Часть 1. Четырехмерные векторы Рассмотрим две инерциальные системы отсчета $S$ и $S^{\prime}$, из которых вторая движется относительно первой со скоростью $V$ как показано на рисунке. Будем считать, что начала $O$ и $O^{\prime}$ совпадают в начальный момент времени $t=t^{\prime}=0$ по часам обеих систем отсчета $S$ и $S^{\prime}$. Известно, что преобразования Лоренца пространственно-временных координат любого события $(x^{\prime}, y^{\prime}, z^{\prime}, ct^{\prime})$ в системе $S^{\prime}$ в пространственно-временные координаты $(x, y, z, ct)$ этого же события в системе $S$ имеют вид $$x=\frac{x^{\prime}+(V/c)ct^{\prime}}{\sqrt{1-V^2/c^2}}, \quad y=y^{\prime}, \quad z=z^{\prime}, \quad ct=\frac{ct^{\prime}+(V/c)x^{\prime}}{\sqrt{1-V^2/c^2}},$$где $c=2.9979 \cdot 10^8~м/с$ — скорость света.В формулах преобразований Лоренца пространственные координаты и время специально приведены к одинаковой размерности, так как они вместе образуют так называемый 4-вектор. Известно, что компоненты всех 4-векторов преобразуются одинаковым образом при переходе из одной инерциальной системы отсчета в другую. В частности, 4 вектор образуют компоненты импульса и энергия. Пусть в системе отсчета $S$ движется объект, который имеет полную энергию $E$ и проекции импульса на оси координат $OX$, $OY$ и $OZ$ равные соответственно $p_x$, $p_y$, $p_z$.
Запишите преобразования энергии и импульса объекта из системы $S$ в систему $S^{\prime}$. Пусть некоторый объект движется в системе отсчет $S$, имея полную энергию $E$, импульс $p$ и массу покоя $m$. При преобразовании его энергии и импульса из одной системы отсчета в другую величина $E^2-p^2c^2=inv$ остается инвариантной.
Часть 2. Эффект Доплера и аберрация света Пусть в системе отсчета $S$ в плоскости $XY$ распространяется электромагнитная волна (ЭМВ) с частотой $\omega$ так, что ее направление составляет угол $\varphi$ с осью $OX$.
Выразите инвариант $inv$ через $m$ и $c$.
Найдите частоту $\omega^{\prime}$ ЭМВ, которую зафиксирует наблюдатель в системе отсчета $S^{\prime}$.
Найдите угол $\varphi^{\prime}$, который составляет направление распространения ЭМВ в системе отсчета $S^{\prime}$ с осью $O^{\prime}X^{\prime}$. Астрономические наблюдения показали, что положение вновь открытой массивной звезды $X$ на небесной сфере (то есть по отношению к очень удаленным объектам) не остается постоянным в течение года. Оно описывает эллипс с отношением полуосей $0.900$. Эклиптической широтой звезды называется угол между направлением на звезду и плоскостью эклиптики, которую можно считать совпадающей с плоскостью орбиты движения Земли вокруг Солнца.
Найдите эклиптическую широту $\delta$ звезды $X$ в градусах. Наблюдение за спектром излучения звезды $X$ показали, что частоты длин волн сдвинуты в красную область. Относительное изменение частоты регистрируемого излучения составляет $\Delta \omega/\omega)_0=9.9945 \cdot 10^{−3}$. Из независимого эксперимента установили, что скорость удаления звезды $X$ от Солнца равна $v_x=\frac{1}{100}c$.
Часть 3. Свет в движущейся среде Рассмотрим те же две системы отсчета, что и в Части 1. Пусть в системе отсчета $S^{\prime}$ в плоскости $X^{\prime}Y^{\prime}$ движется объект, скорость которого имеет проекции $u_x^{\prime}$ на ось $O^{\prime}X^{\prime}$ и $u_y^{\prime}$ на ось $O^{\prime}Y^{\prime}$ соответственно.
Найдите и рассчитайте вторую космическую скорость $v_{II}$ на поверхности звезды $X$.
Найдите проекции скорости объекта $u_x$ на ось $OX$ и $u_y$ на ось $OY$ в системе отсчета $S$. Рассмотрим поток воды, движущийся относительно дна сосуда со скоростью $V$. На поверхность воды падает плоская электромагнитная волна, которая составляет угол $\alpha$ с нормалью в лабораторной системе отсчета. На дне сосуда установлен остронаправленный детектор. Считайте коэффициент преломления воды известным и равным $n$. При скорости воды $V \ll c$ выражение для синуса угла $\beta$, под которым детектор фиксирует излучение, имеет вид$$\sin\beta=A_1+B_1V.$$
Найдите $A_1$, $B_1$ и выразите их через $\alpha$ и $n$. При скорости воды $V \ll c$, выражение для скорости излучения $v_m$ в лабораторной системе отсчета имеет вид $$v_m=A_2+B_2V.$$
Найдите $A_2$, $B_2$ и выразите их через $\beta$, $n$, $c$. В 1860 году Физо провел следующий опыт. Монохроматический луч с длиной волны $\lambda$ от источника $A$ падает на полупрозрачную пластинку $B$ и разделяется на два когерентных луча. Луч, отразившийся от пластинки, проходит путь $BKDEB$ ($R$, $B$ и $D$ — зеркала), а прошедший через пластинку $B$ — путь $BEDKB$, то есть противоположно предыдущему. Первый луч, возвратившись к пластинке $B$, частично отражается от нее и попадает в интерферометр $F$. Второй луч, возвратившись к пластинке $B$, частично проходит через нее и также попадает в интерферометр $F$. Оба луча проходят один и тот же путь, причем на участках $BE$ и $KD$ эти пути проходят через жидкость, которая течет по трубе со скоростью $v$. Полный путь, проходимый каждым из лучей в воде в лабораторной системе отсчета имеет длину $2L$.
Найдите число полос $\Delta N$, на которое сместится интерференционная картина при изменении скорости жидкости от 0 до $v$, и выразите его через $L$, $n$, $v$, $c$, и $\lambda$. В реальном опыте было получено значение $\Delta N=0.230$ при $L=1.49~м$, $v=7.06~м/с$ и $\lambda=536~нм$.
Определите по этим данным показатель преломления воды $n$. Вам может понадобится знание следующего приближенного равенства: $$(1+x)^{\alpha}\approx 1+ax, \text{ при } x \ll 1.$$
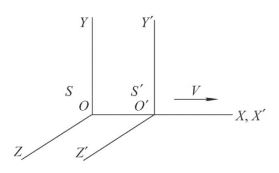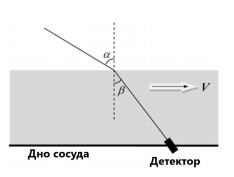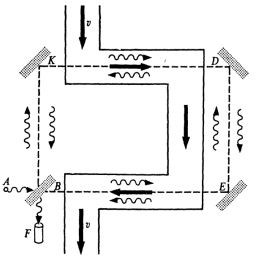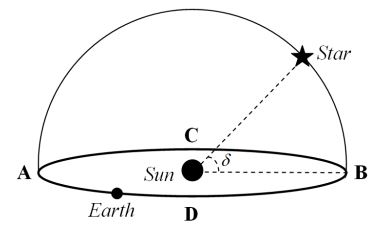
Запишите преобразования энергии и импульса объекта из системы $S$ в систему $S^{\prime}$.
Решение: Для приведения импульса и энергии к одинаковой размерности достаточно разделить энергию на скорость света или умножить импульс на скорость света. Кроме того, в силу принципа относительности, необходимо сделать замену $V \rightarrow -V$. Таким образом, получаем$$p_{x}^{\prime}=\frac{p_x-(V/c)(E/c)}{\sqrt{1-V^2/c^2}}, \tag{1}$$$$p_{y}^{\prime}=p_{y}, \tag{2}$$$$p_{z}^{\prime}=p_z, \tag{3}$$$$E^{\prime}/c=\frac{E/c-(V/c)p_x}{\sqrt{1-V^2/c^2}}. \tag{4}$$
Ответ: $$p_{x}^{\prime}=\frac{p_x-(V/c)(E/c)}{\sqrt{1-V^2/c^2}}, \\p_{y}^{\prime}=p_{y}, \\p_{z}^{\prime}=p_z, \\E^{\prime}/c=\frac{E/c-(V/c)p_x}{\sqrt{1-V^2/c^2}}. $$

Выразите инвариант $inv$ через $m$ и $c$.
Решение: В произвольной инерциальной системе отсчета выражение для импульса записывается как$$p=\frac{mv}{\sqrt{1-v^2/c^2}}, \tag{5}$$а выражение для полной энергии имеет вид$$E=\frac{mc^2}{\sqrt{1-v^2/c^2}}. \tag{6}$$Отсюда получаем, что искомый инвариант равен$$inv=E^2-p^2c^2=m^2c^4. \tag{7}$$
Ответ: $$inv=E^2-p^2c^2=m^2c^4. $$

Найдите частоту $\omega^{\prime}$ ЭМВ, которую зафиксирует наблюдатель в системе отсчета $S^{\prime}$.
Решение: Так как масса покоя фотона равна нулю, то из $(7)$ следует, что импульс и энергия фотона связаны следующим соотношением$$p=\frac{E}{c}. \tag{8}$$Известно, что энергия фотона определяется формулой Планка$$E=\hbar\omega. \tag{9}$$Проекции импульса фотона на оси координат равны$$p_x=p\cos\varphi, \tag{10}$$$$p_y=p\sin\varphi, \tag{11}$$и после подстановки в $(4)$, находим$$\omega^{\prime}=\omega\frac{1-V\cos\varphi/c}{\sqrt{1-V^2/c^2}}. \tag{12}$$Это и есть формула для релятивистского эффекта Доплера.
Ответ: $$\omega^{\prime}=\omega\frac{1-V\cos\varphi/c}{\sqrt{1-V^2/c^2}}. $$

Найдите угол $\varphi^{\prime}$, который составляет направление распространения ЭМВ в системе отсчета $S^{\prime}$ с осью $O^{\prime}X^{\prime}$.
Решение: Из соотношений $(2)$, $(8)$ и $(9)$ следует, что$$\frac{\hbar \omega^{\prime}}{c}\sin\varphi^{\prime}=\frac{\hbar\omega}{c}\sin\varphi. \tag{13}$$Используя $(12)$, получаем$$\sin\varphi^{\prime}=\frac{\sqrt{1-V^2/c^2}\sin\varphi}{1-V\cos\varphi/c}. \tag{14}$$Выражение $(14)$ представляет собой классическую формулу для аберрации света.
Ответ: $$\sin\varphi^{\prime}=\frac{\sqrt{1-V^2/c^2}\sin\varphi}{1-V\cos\varphi/c}. $$

Найдите эклиптическую широту $\delta$ звезды $X$ в градусах.
Решение: Положение звезды на небесной сфере меняется в течение года из-за орбитального движения Земли вокруг Солнца и аберрации света, что изображено на рисунке. Так как скорость орбитального движения Земли много меньше скорости света, то из формулы $(14)$ следует, что угол аберрации равен$$\delta\varphi=\varphi^{\prime}-\varphi\approx \frac{V}{c}\sin\varphi, \tag{15}$$где $\varphi$ — угол между скоростью $V$ и направлением на звезду.  Из рисунка видно, что угол $\varphi$ периодически меняется от минимального значения $\delta$ в точке $D$, достигает величины $\pi/2$ в точке $B$, имеет максимальное значение $\pi-\delta$ в точке $C$ и, наконец, вновь становится равным $\pi/2$ в точке $A$. Отсюда делаем вывод, что на небесной сфере видимое положение звезды описывает эллипс с угловыми размерами полуосей$$a_1=\frac{V}{c} \tag{16}$$и$$a_2=\frac{V}{c}\sin\delta. \tag{17}$$Из приведенных данных получаем$$\delta=\arcsin\left(\frac{a_2}{a_1}\right)=64.2^{\circ}. \tag{18}$$
Ответ: $$\delta=\arcsin\left(\frac{a_2}{a_1}\right)=64.2^{\circ}. $$

Найдите и рассчитайте вторую космическую скорость $v_{II}$ на поверхности звезды $X$.
Решение: Согласно формуле $(12)$ в эффекте Доплера относительный сдвиг частоты при $\varphi=0$ равен$$\left(\frac{\Delta \omega}{\omega}\right)_D=1-\sqrt{\frac{1-v_x/c}{1+v_x/c}}\approx 9.95 \times 10^{-3}. \tag{19}$$Отсюда видно, что эффект Доплера не может полностью объяснить красный сдвиг в спектре звезды. Естественно предположить, что при движении света от поверхности нейтронной звезды частота фотонов будет уменьшаться из-за гравитационного красного смещения.Гравитационная масса фотона по принципу эквивалентности равна$$m_{ph}=\frac{\hbar\omega}{c^2}, \tag{20}$$а сила гравитации, действующая на фотон на расстоянии $r$ от звезды, равна по закону Ньютона$$F=G\frac{m_{ph}M}{r^2}. \tag{21}$$Закон сохранения энергии для движения фотона записывается в виде$$\hbar d\omega=-Fdr. \tag{22}$$Откуда$$\frac{d\omega}{\omega}=-\frac{GM}{c^2}\frac{dr}{r^2}. \tag{23}$$Интегрирование $(23)$ в пределах от радиуса звезды $R$до $\infty$ приводит к уравнению$$\ln\left(\frac{\omega}{\omega_0}\right)=-\frac{GM}{c^2R}, \tag{24}$$где $\omega_0$ и $\omega$ — частоты фотона на поверхности звезды и на бесконечном расстоянии от нее.Отсюда окончательно находим частоту фотона$$\omega=\omega_0\exp\left(-\frac{GM}{c^2R}\right)=\omega_0\exp\left(-\frac{v^2_{II}}{2c^2}\right), \tag{25}$$где вторая космическая скорость определяется классическим выражением$$v_{II}=\sqrt{\frac{2GM}{R}}. \tag{26}$$Комбинируя формулы $(19)$ и $(25)$, получаем$$\left(\frac{\Delta \omega}{\omega}\right)_0=1-\exp\left(-\frac{v_{II}^2}{2c^2}\right)\sqrt{\frac{1-v_x/c}{1+v_x/c}}. \tag{27}$$Подставляя числовые значения, находим$$v_{II}=\sqrt{2\ln\left(\frac{\sqrt{\frac{1-v_x/c}{1+v_x/c}}}{1-\left(\frac{\Delta\omega}{\omega}\right)_0}\right)}c=2.83\cdot 10^6~м/с. \tag{28}$$
Ответ: $$v_{II}=\sqrt{2\ln\left(\frac{\sqrt{\frac{1-v_x/c}{1+v_x/c}}}{1-\left(\frac{\Delta\omega}{\omega}\right)_0}\right)}c=2.83\cdot 10^6~м/с. $$

Найдите проекции скорости объекта $u_x$ на ось $OX$ и $u_y$ на ось $OY$ в системе отсчета $S$.
Решение: По определению, проекции скорости объекта в системе отсчета $S^{\prime}$ определяется выражениями$$u_x^{\prime}=\frac{dx^{\prime}}{dt^{\prime}}, \tag{29}$$$$u_{y}^{\prime}=\frac{dy^{\prime}}{dt^{\prime}}. \tag{30}$$Те же самые проекции в системе отсчета $S$ равны$$u_x=\frac{dx}{dt}, \tag{31}$$$$u_y=\frac{dy}{dt}. \tag{32}$$Преобразования Лоренца можно переписать в конечных разностях в виде$$dx=\frac{dx^{\prime}+Vdt^{\prime}}{\sqrt{1-V^2/c^2}}, \tag{33}$$$$dy=dy^{\prime}, \tag{34}$$$$dt=\frac{dt^{\prime}+dx^{\prime}V/c^2}{\sqrt{1-V^2/c^2}}. \tag{35}$$Почленно деля левые и правые части $(33)-(35)$ и используя $(29)-(32)$, получим$$u_x=\frac{u_x^{\prime}+V}{1+\frac{u_x^{\prime}V}{c^2}}, \tag{36}$$$$u_y=\frac{\sqrt{1-V^2/c^2}}{1+\frac{u_x^{\prime}V}{c^2}}u_y^{\prime}. \tag{37}$$
Ответ: $$u_x=\frac{u_x^{\prime}+V}{1+\frac{u_x^{\prime}V}{c^2}},\\ u_y=\frac{\sqrt{1-V^2/c^2}}{1+\frac{u_x^{\prime}V}{c^2}}u_y^{\prime}. $$

Найдите $A_1$, $B_1$ и выразите их через $\alpha$ и $n$.
Решение: Перейдем в систему отсчета, связанную с водой. Согласно формуле $(14)$ в этой системе отсчета будет наблюдаться аберрация, в результате чего угол падения плоской волны на воду $\alpha^{\prime}$ будет равен$$\cos\alpha^{\prime}=\frac{\sqrt{1-V^2/c^2}\cos\alpha}{1-V\sin\alpha/c}\approx \cos\alpha(1+V\sin\alpha/c)$$или$$\sin\alpha^{\prime}=\frac{\sin\alpha-V/c}{1-V\sin\alpha/c}\approx\sin\alpha-V\cos\alpha^2/c. \tag{38}$$В системе отсчета, связанной с водой, закон преломления света выглядит обычным образом$$\sin\alpha^{\prime}=n\sin\beta^{\prime}, \tag{39}$$а скорость распространения волны равна$$v_{ph}=\frac{c}{n}. \tag{40}$$Теперь переходя снова в лабораторную систему отсчета с помощью формул $(36)$ и $(37)$, получим$$v_m\sin\beta=\frac{v_{ph}\sin\beta^{\prime}+V}{1+\frac{v_{ph}V\sin\beta^{\prime}}{c^2}}\approx v_{ph}\sin\beta^{\prime}+V, \tag{41}$$$$v_m\cos\beta=\frac{\sqrt{1-V^2/c^2}}{1+\frac{v_{ph}V\sin\beta^{\prime}}{c^2}}v_{ph}\cos\beta^{\prime}\approx v_{ph}\cos\beta^{\prime}. \tag{42}$$Используя $(38)-(42)$, получаем$$\sin\beta\approx\frac{1}{n}\sin\alpha-\frac{n^2+\cos 2\alpha}{n}\frac{V}{c}, \tag{43}$$откуда$$A_1=\frac{1}{n}\sin\alpha, \tag{44}$$$$B_1=-\frac{n^2+\cos 2\alpha}{n}. \tag{45}$$
Ответ: $$A_1=\frac{1}{n}\sin\alpha, \\ B_1=-\frac{n^2+\cos 2\alpha}{n}.$$

Найдите $A_2$, $B_2$ и выразите их через $\beta$, $n$, $c$.
Решение: Вновь используя $(38)-(42)$, находим$$v_m\approx \frac{c}{n}+V\left(1-\frac{1}{n^2}\right)\sin\beta, \tag{46}$$откуда$$A_2=\frac{c}{n}, \tag{47}$$$$B_2=\left(1-\frac{1}{n^2}\right)\sin\beta. \tag{48}$$
Ответ: $$A_2=\frac{c}{n}, \\ B_2=\left(1-\frac{1}{n^2}\right)\sin\beta. $$

Найдите число полос $\Delta N$, на которое сместится интерференционная картина при изменении скорости жидкости от 0 до $v$, и выразите его через $L$, $n$, $v$, $c$, и $\lambda$.
Решение: При движении света в направлении течения воды угол $\beta$ в формуле $(48)$ составляет $\pi/2$ и соответствующая скорость равна$$v_+=\frac{c}{n}+V\left(1-\frac{1}{n^2}\right), \tag{49}$$а при движении против течения$$v_-=\frac{c}{n}-V\left(1-\frac{1}{n^2}\right). \tag{50}$$Общий путь в воде составляет $2L$, поэтому разность во времени распространения $\Delta t$ по сравнению с неподвижной водой составляет$$\Delta t=\frac{2L}{v_-}-\frac{2L}{v_+}\approx\frac{4Lv(n^2-1)}{c^2}, \tag{51}$$а соответствующая разность хода равна$$\Delta l=c\Delta t=\frac{4Lv(n^2-1)}{c}. \tag{52}$$При этом интерференционная картина сдвинется на число полос, равное$$\Delta N=\frac{\Delta l}{\lambda}=\frac{4Lv(n^2-1)}{c\lambda}. \tag{53}$$
Ответ: $$\Delta N=\frac{4Lv(n^2-1)}{c\lambda}.$$

Определите по этим данным показатель преломления воды $n$.
Решение: Используя формулу $(53)$, находим$$n=\sqrt{1+\frac{c\lambda\Delta N}{4Lv}}=1.37. \tag{54}$$
Ответ: $$n=\sqrt{1+\frac{c\lambda\Delta N}{4Lv}}=1.37. $$
Темы:
T, Жаутыковские